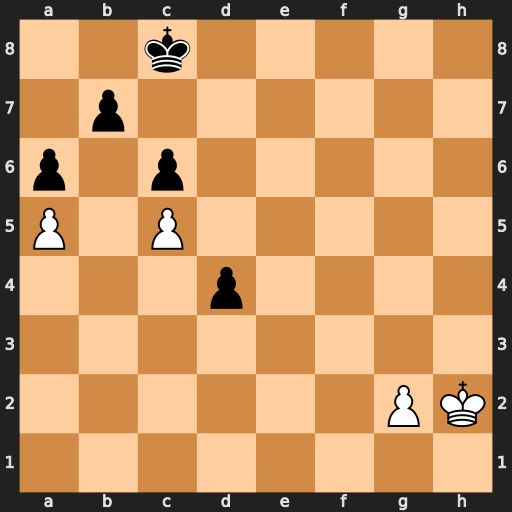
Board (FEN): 2k5/1p6/p1p5/P1P5/3p4/8/6PK/8
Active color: w
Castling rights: -
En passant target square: -
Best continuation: Kg3 Kd7 Kf4 Ke6 g4 Kd5 g5 Ke6 Ke4